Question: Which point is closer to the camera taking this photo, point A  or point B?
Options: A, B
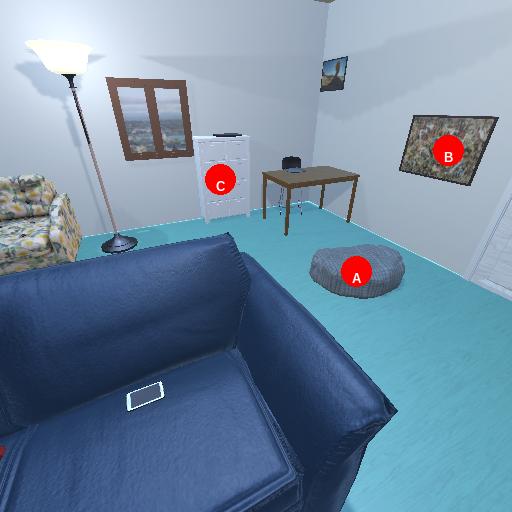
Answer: A